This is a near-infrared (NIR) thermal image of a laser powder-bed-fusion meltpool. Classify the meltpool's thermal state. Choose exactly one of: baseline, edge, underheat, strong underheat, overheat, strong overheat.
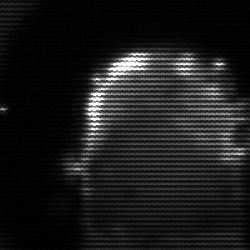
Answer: baseline